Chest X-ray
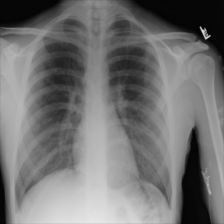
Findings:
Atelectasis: negative
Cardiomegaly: negative
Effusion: negative
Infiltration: negative
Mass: negative
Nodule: negative
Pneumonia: negative
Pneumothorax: negative
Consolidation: negative
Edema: negative
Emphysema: negative
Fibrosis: negative
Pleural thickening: negative
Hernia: negative